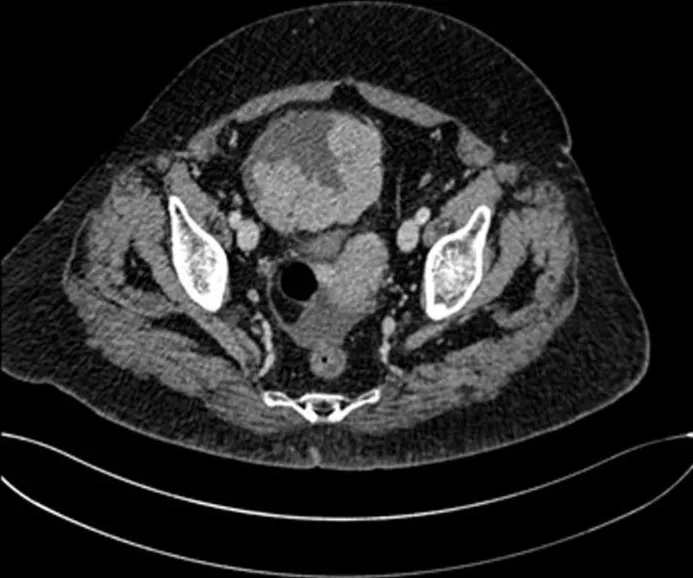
abdominal-pelvic CT scan showing an oval, well-limited right ovarian mass, with a prevailing cystic component and a solid component enhanced after injection of contrast agent.
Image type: radiology (ct)